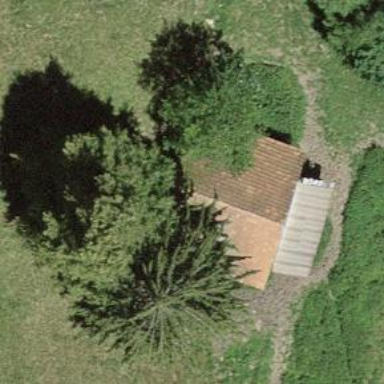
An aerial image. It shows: Rural barn.